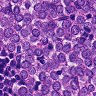
Metastatic tissue present: yes